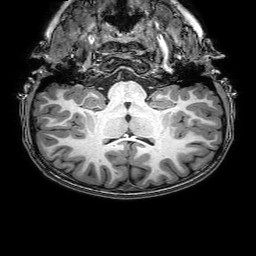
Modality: T1w
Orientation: sagittal
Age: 6
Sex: male
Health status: healthy